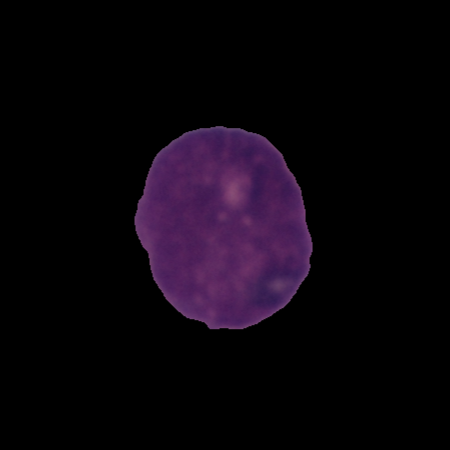
Label: cancer